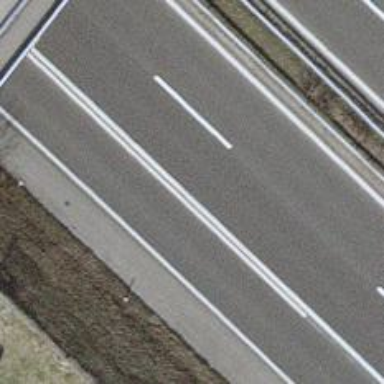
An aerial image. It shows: Motorway link.